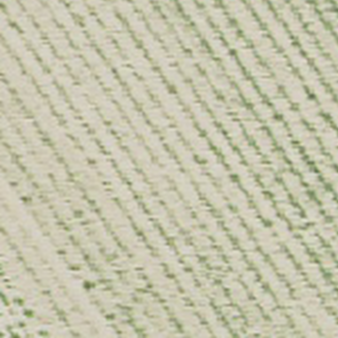
Label: other